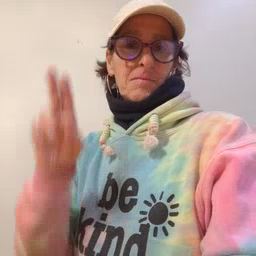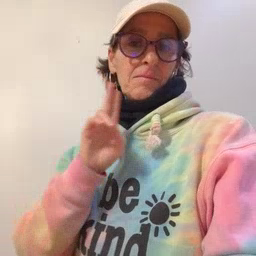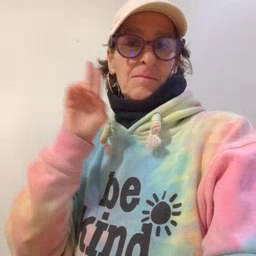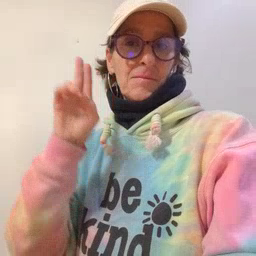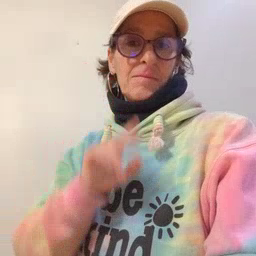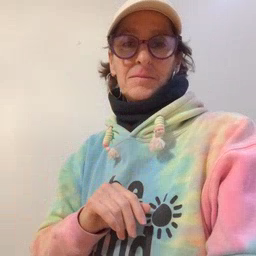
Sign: uncle